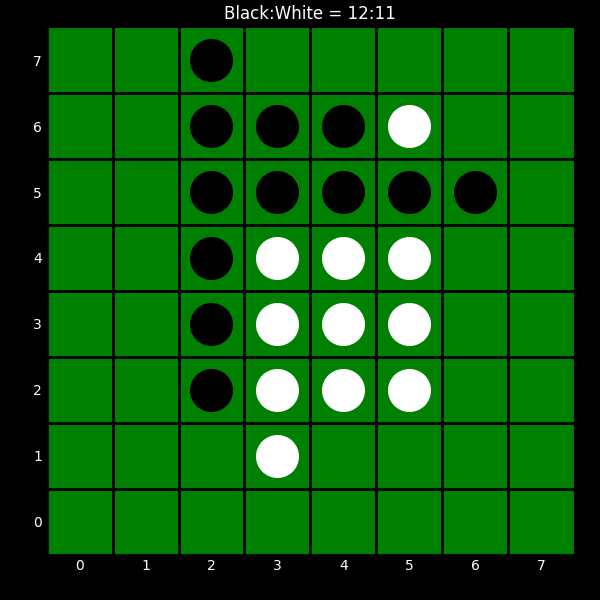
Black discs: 12
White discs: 11